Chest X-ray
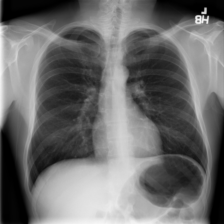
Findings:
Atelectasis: negative
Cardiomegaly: negative
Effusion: negative
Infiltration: negative
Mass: negative
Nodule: negative
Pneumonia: negative
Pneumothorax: negative
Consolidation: negative
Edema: negative
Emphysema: negative
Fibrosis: negative
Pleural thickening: negative
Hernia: negative